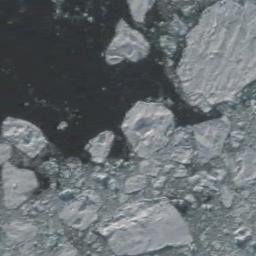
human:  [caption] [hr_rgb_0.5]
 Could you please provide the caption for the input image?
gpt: There are many ice on the dark green sea .

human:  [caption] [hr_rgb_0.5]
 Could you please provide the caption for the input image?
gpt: Countless ice cubes of all sizes are closely connected into a large piece floating on the deep blue sea .

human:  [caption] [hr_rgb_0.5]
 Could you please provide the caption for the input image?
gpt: There are sea ice of different sizes .

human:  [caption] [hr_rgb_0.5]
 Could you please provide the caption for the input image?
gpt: Several large pieces of sea ice and a lot of small pieces of sea ice gather together .

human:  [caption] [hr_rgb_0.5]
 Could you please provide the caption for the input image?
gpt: There are many sea ice linked into sheets .